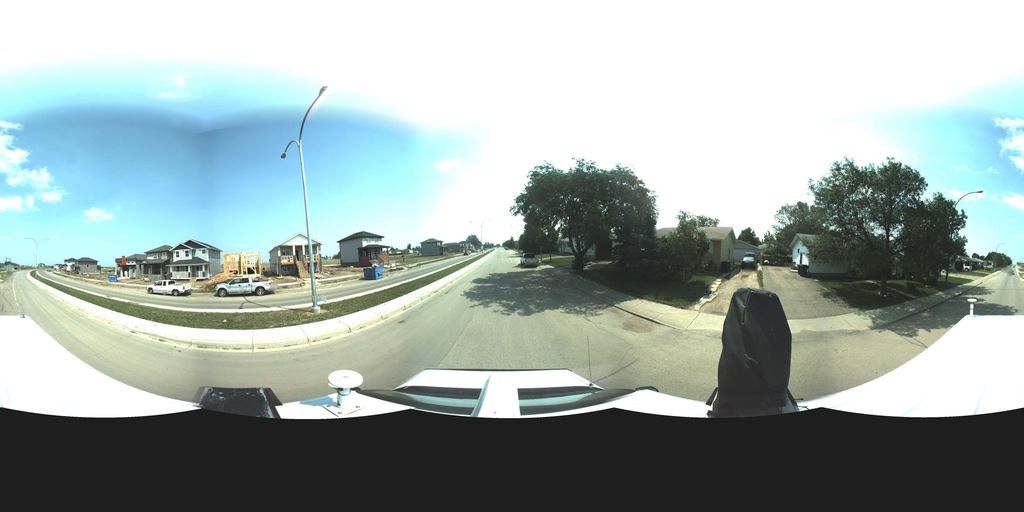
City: saskatoon